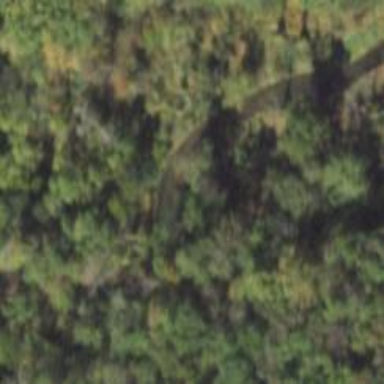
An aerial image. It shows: Abandoned railway bridge.